Interaction volume radius: 5 \u00c5
Interaction volume height: 30 \u00c5
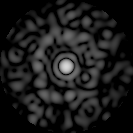
Disorder parameter: 0.8598